Field crop: tomato
Growth stage: 1
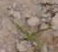
Species: cyperus